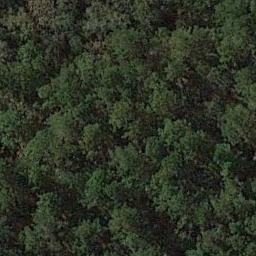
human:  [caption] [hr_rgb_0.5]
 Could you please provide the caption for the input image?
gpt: Many green trees are in a forest .

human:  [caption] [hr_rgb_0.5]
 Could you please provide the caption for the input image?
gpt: The forest is full of green trees .

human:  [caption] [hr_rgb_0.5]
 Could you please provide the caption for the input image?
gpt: There is a winding path in this forest .

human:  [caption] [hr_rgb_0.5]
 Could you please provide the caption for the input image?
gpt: The forest has a lot of dense green trees and yellow trees .

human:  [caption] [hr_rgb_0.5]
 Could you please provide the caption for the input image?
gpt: A dense forest with many green trees .